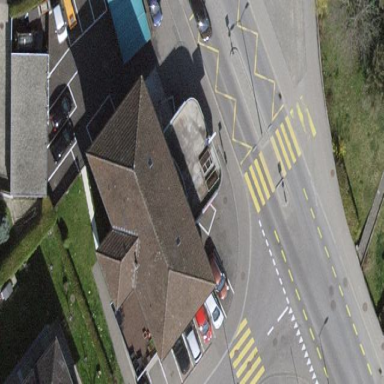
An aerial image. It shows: Car repair shop located in building.